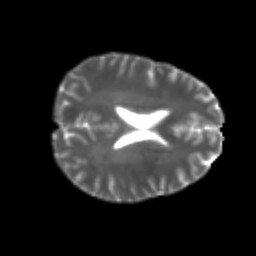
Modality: T2w
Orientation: axial
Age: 26
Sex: female
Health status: healthy
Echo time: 0.074 s